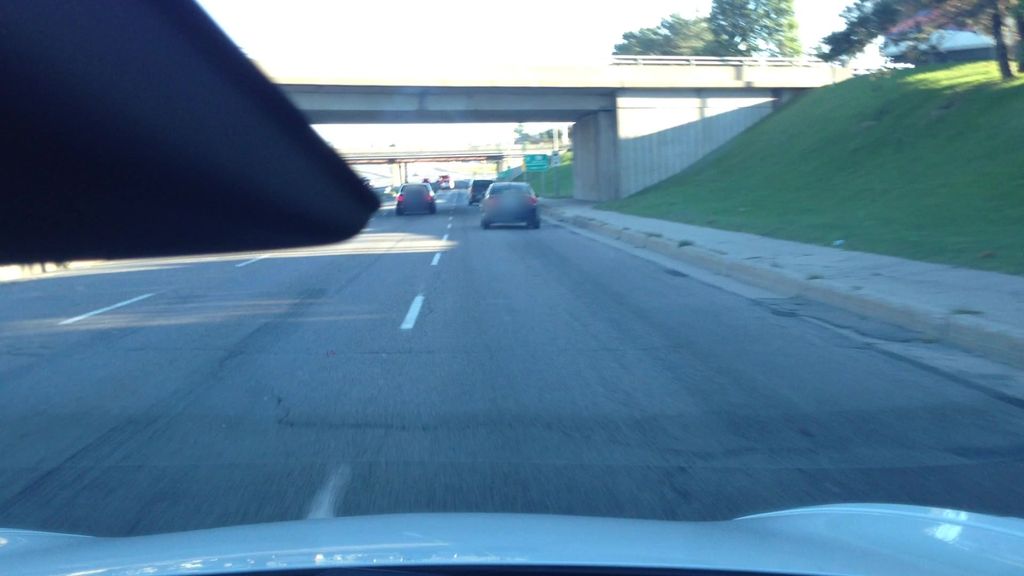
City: ottawa-gatineau